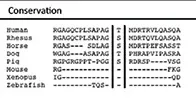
Variants ofZFP57gene (first column), electropherogramresults of sequencing (middle column) and amino acid conservation(left column).
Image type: chart (chart)